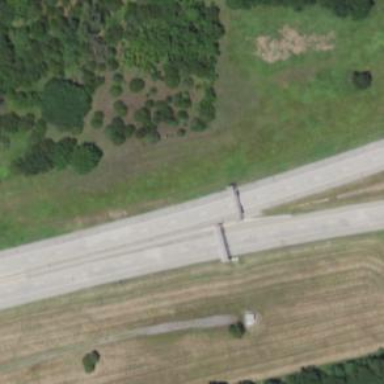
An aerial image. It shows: Toll gantry on the road.